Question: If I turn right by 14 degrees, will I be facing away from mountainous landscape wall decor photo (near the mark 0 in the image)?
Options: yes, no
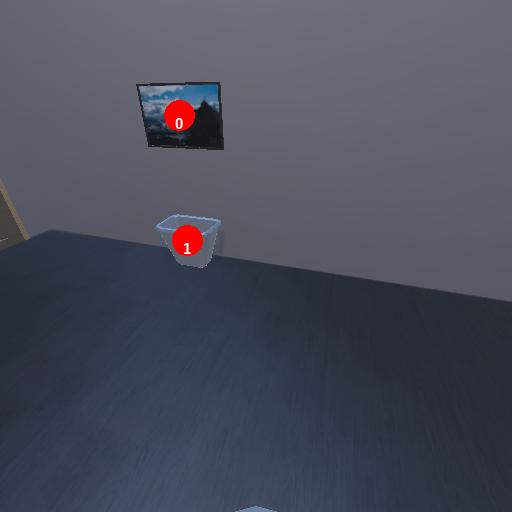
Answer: yes